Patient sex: F
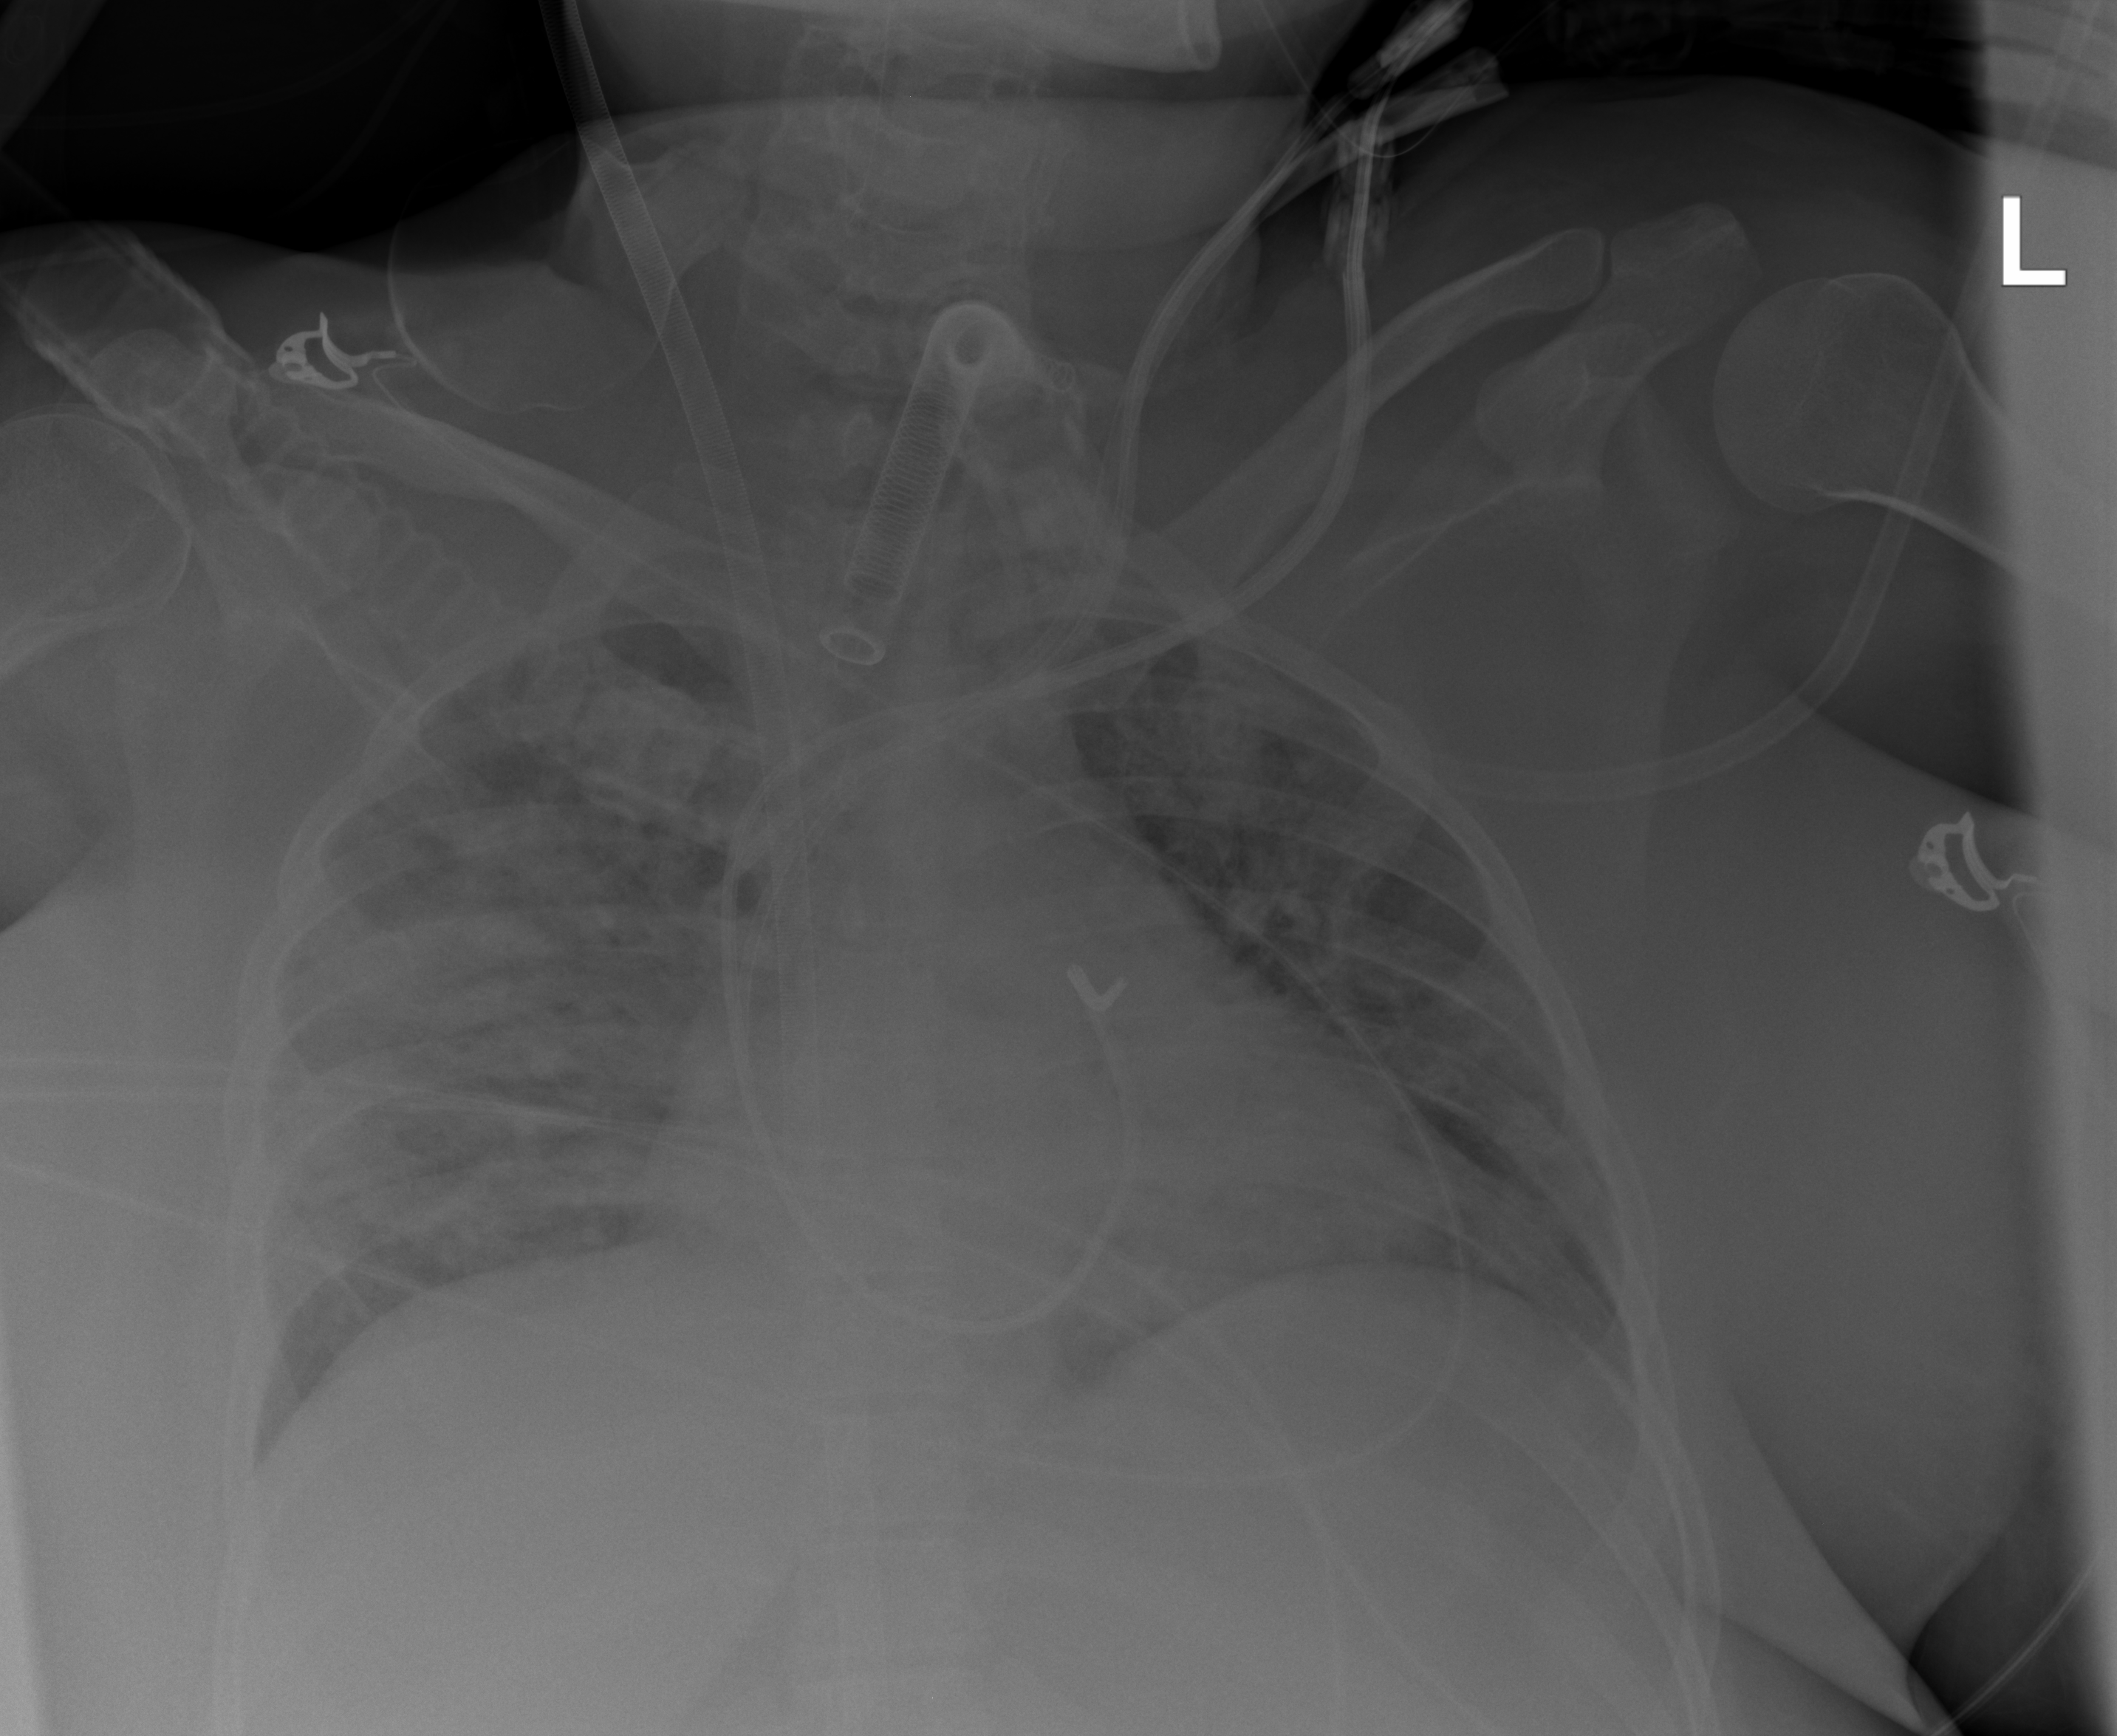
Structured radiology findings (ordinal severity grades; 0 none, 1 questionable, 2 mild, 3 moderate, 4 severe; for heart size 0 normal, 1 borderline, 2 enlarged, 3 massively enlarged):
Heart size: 2
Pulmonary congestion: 3
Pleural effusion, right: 0
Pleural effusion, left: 0
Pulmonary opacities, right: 4
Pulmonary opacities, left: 4
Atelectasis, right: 3
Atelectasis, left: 3